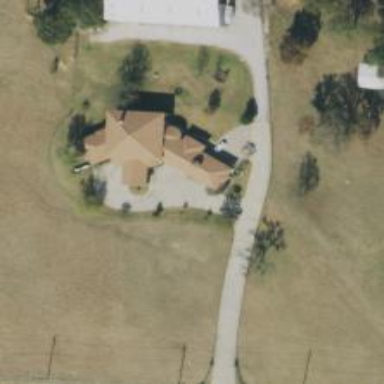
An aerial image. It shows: Driveway leading to service road.